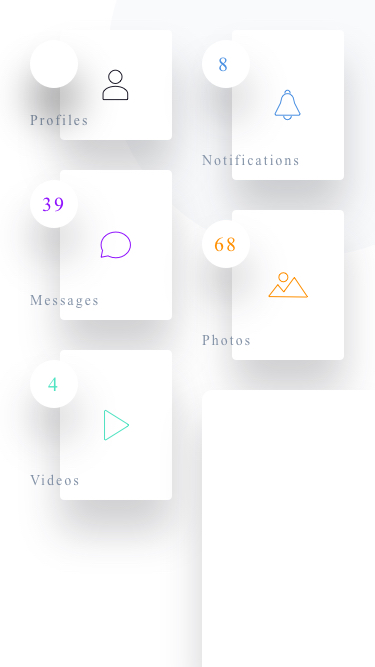
Text in this UI design:
Profiles
Notifications
8
Messages
39
Photos
68
Videos
4